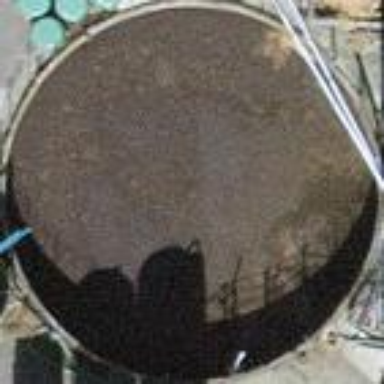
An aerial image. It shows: Silo.